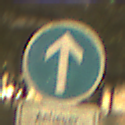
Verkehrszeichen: VorgeschriebeneFahrtrichtungGeradeaus
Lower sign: PersonengruppenFrei2
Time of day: Night
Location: Outdoor (Urban)
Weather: Overcast
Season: NotSpecified
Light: Artificial